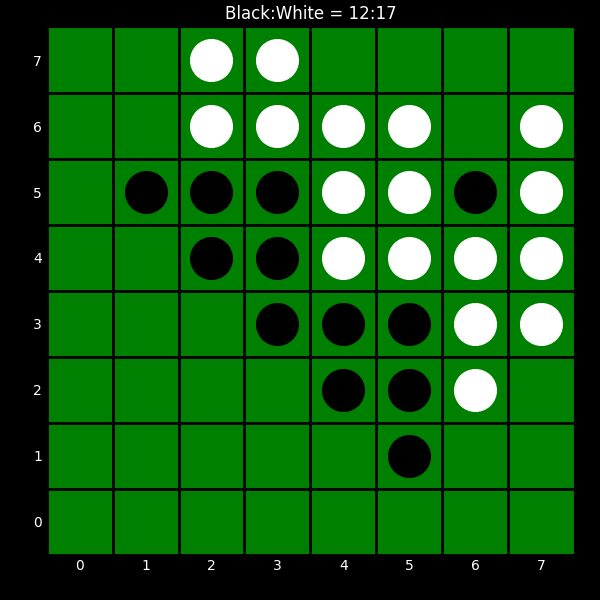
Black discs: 12
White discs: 17